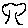
Label: tree